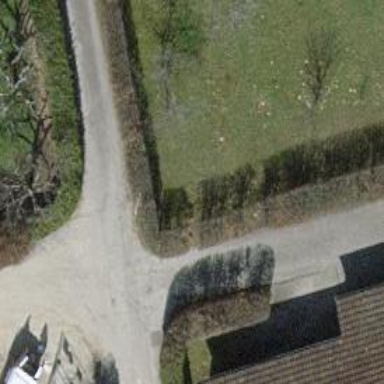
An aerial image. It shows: Hedge barrier.